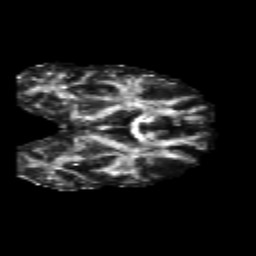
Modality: FA
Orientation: coronal
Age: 52
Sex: female
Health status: healthy
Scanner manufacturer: siemens
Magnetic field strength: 3 T
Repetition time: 10.8 s
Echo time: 0.082 s